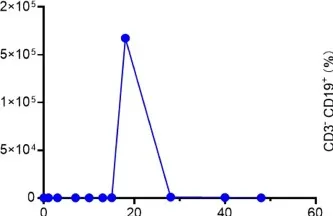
The in vivo kinetics of CAR-T cells and dynamics of CD3- CD19+ target cells. (A) Expansion and persistence of CAR-T cells shown by the CAR gene copies per mug DNA in the patient's peripheral blood.
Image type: pathology (immunostaining)